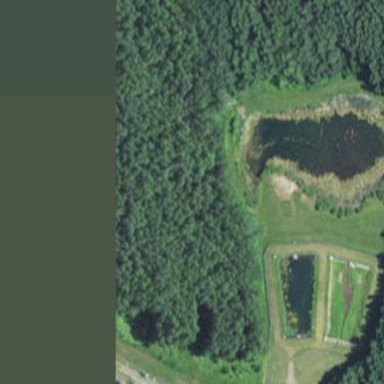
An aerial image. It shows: Pond surrounded by natural water.